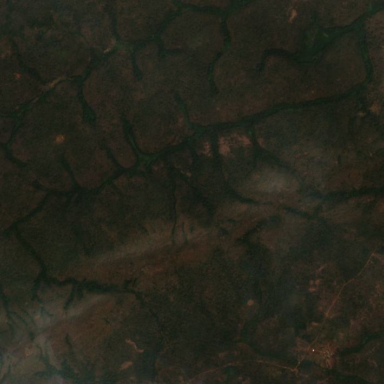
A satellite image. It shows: Forest area.